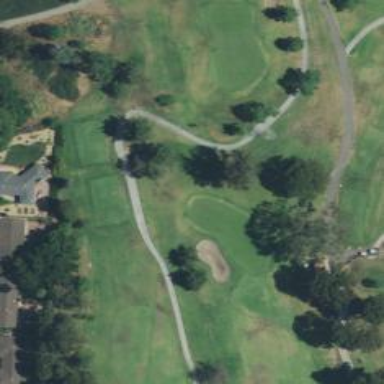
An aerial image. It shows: View of golf hole.